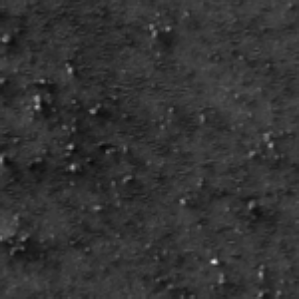
Label: frost